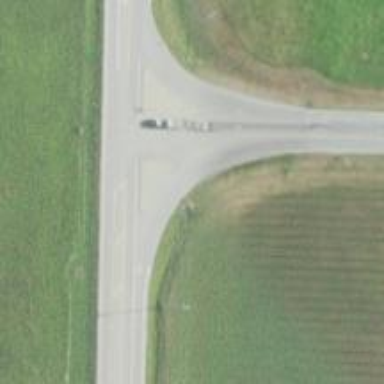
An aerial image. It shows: Trunk link highway.